Interaction volume radius: 5 \u00c5
Interaction volume height: 10 \u00c5
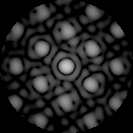
Disorder parameter: 0.1678